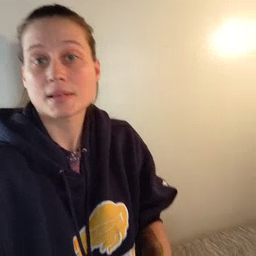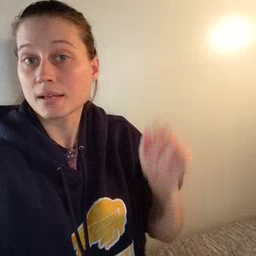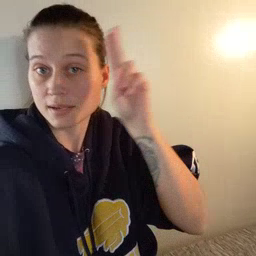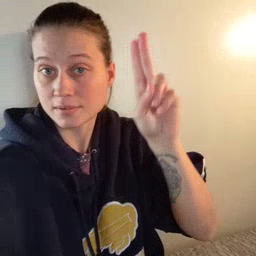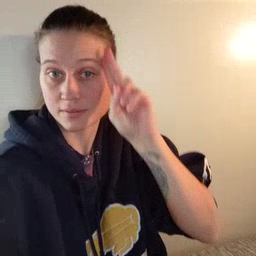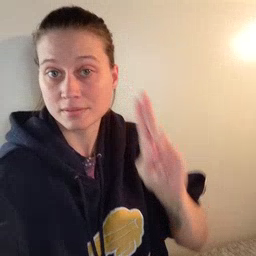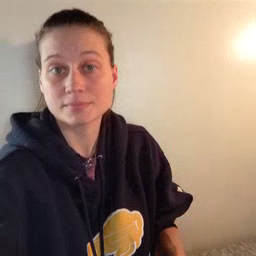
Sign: uncle